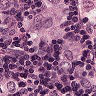
Metastatic tissue present: yes